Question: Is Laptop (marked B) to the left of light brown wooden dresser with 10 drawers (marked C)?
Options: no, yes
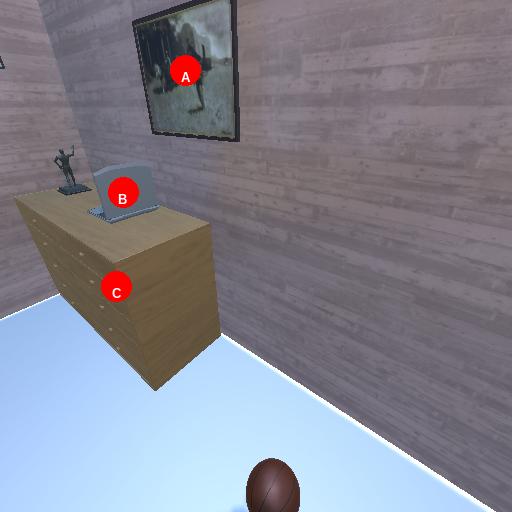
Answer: no